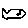
Label: fish